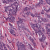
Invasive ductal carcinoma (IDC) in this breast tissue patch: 1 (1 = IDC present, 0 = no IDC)